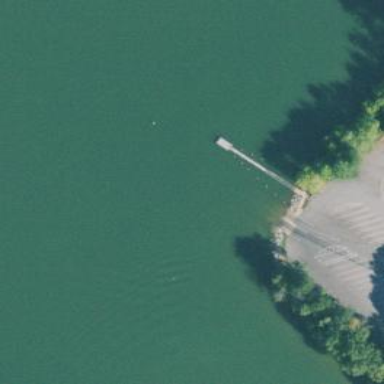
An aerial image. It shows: Slipway on leisure land.